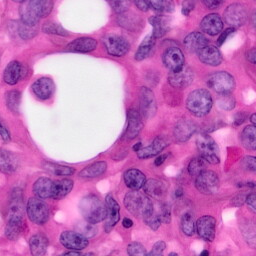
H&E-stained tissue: Pancreatic